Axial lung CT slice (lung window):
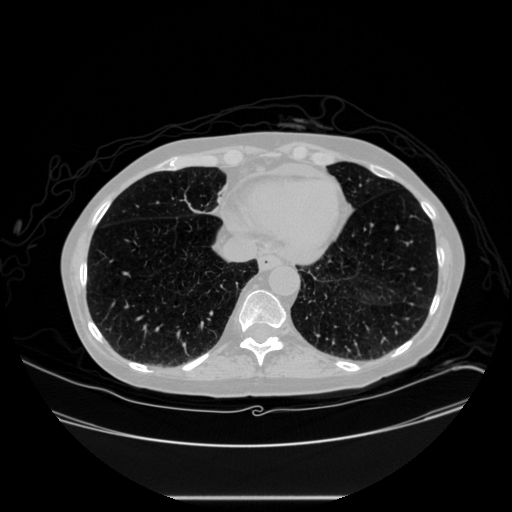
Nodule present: no